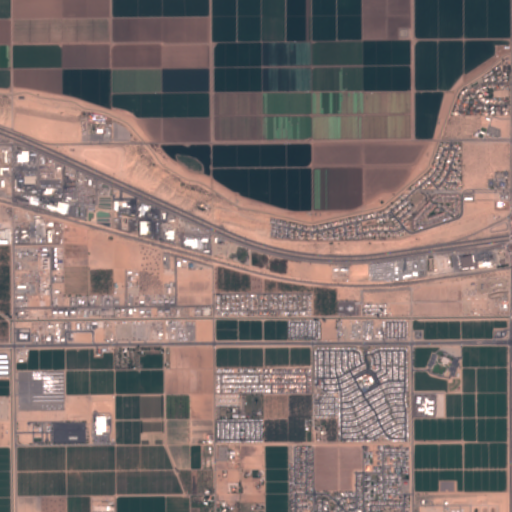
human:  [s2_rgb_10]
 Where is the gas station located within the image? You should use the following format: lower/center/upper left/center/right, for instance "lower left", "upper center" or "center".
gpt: The gas station is located in the center right of the image.
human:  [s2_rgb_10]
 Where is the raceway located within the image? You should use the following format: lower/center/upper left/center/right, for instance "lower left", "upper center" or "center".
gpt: The raceway is located in the upper left of the image.
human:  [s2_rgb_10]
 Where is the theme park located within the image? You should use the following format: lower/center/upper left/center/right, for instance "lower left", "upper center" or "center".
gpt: The theme park is located in the upper left of the image.
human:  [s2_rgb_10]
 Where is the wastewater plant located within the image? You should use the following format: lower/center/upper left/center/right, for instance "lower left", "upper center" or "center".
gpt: The wastewater plant is located in the lower right of the image.
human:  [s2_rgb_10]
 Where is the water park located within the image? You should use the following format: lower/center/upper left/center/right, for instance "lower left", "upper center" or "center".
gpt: The water park is located in the upper left of the image.
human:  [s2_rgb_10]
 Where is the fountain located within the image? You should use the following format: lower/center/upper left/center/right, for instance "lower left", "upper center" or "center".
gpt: The fountain is located in the upper left of the image.
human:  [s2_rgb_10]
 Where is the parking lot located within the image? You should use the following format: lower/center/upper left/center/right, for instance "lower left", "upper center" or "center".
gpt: There is no parking lot in the image.